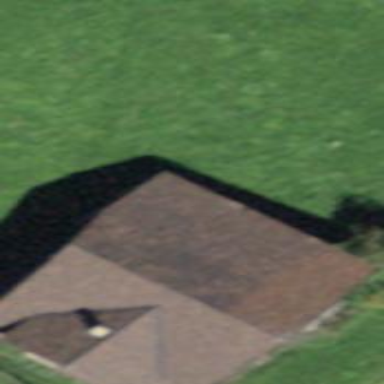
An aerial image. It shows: Farm building.